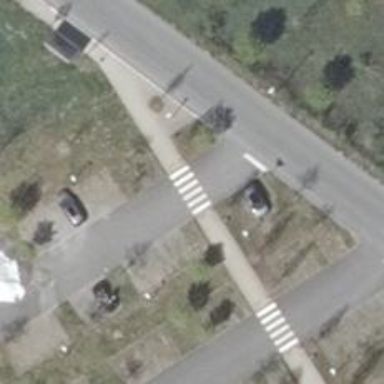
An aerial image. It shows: Uncontrolled zebra crossing on the road.